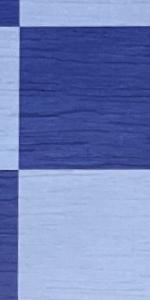
Label: Empty